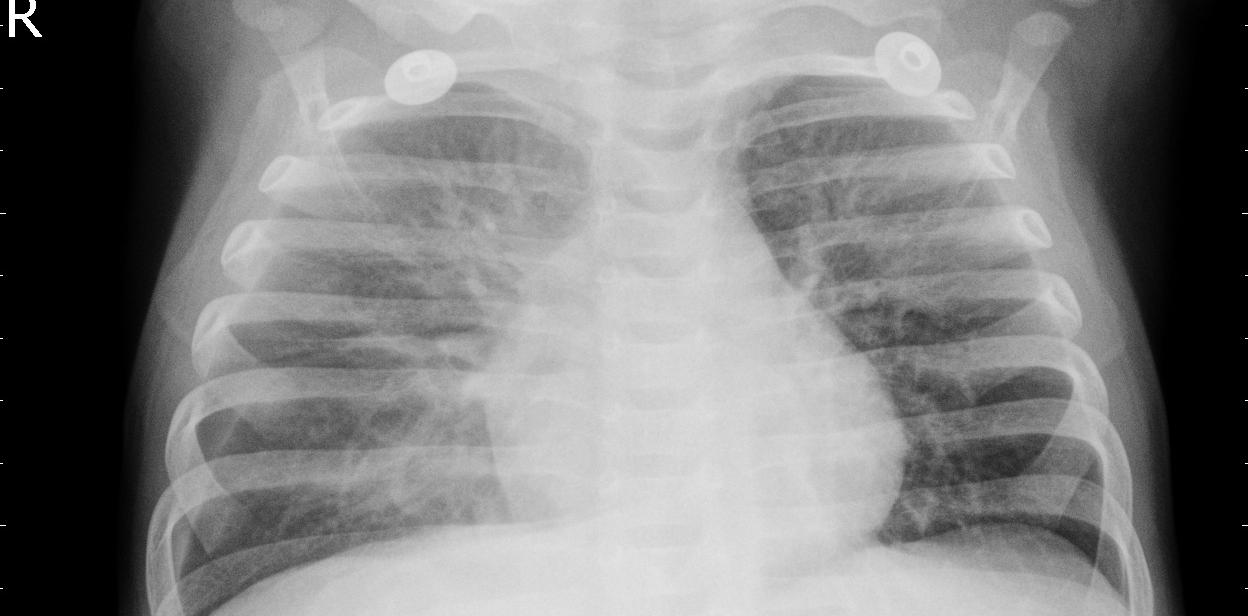
Diagnosis: PNEUMONIA